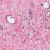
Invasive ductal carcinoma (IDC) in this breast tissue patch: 0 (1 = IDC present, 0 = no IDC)